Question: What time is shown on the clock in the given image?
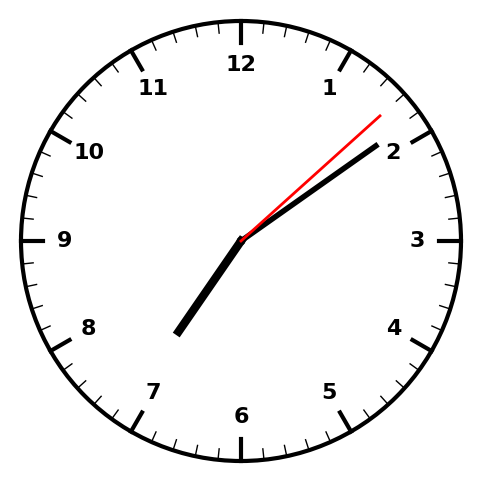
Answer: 07:09:08